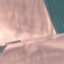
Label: AnnualCrop